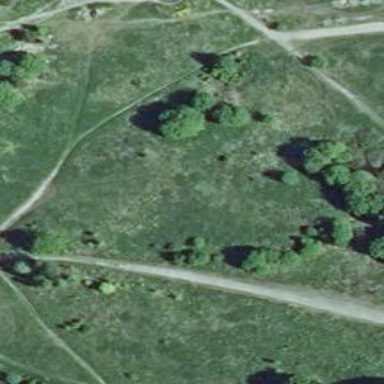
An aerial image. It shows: Disc golf course designed for leisure and sport.